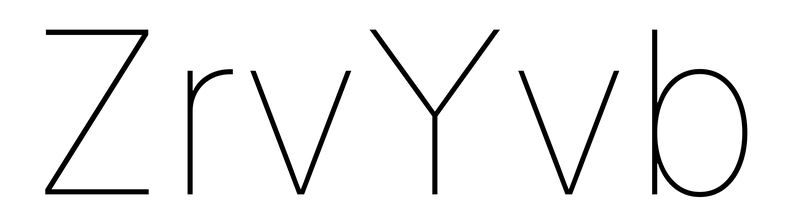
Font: Inter_Thin